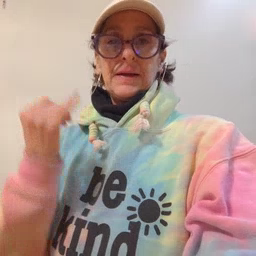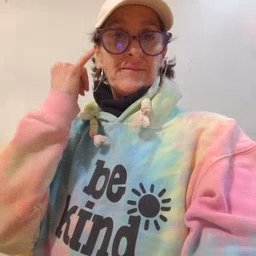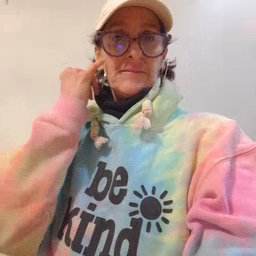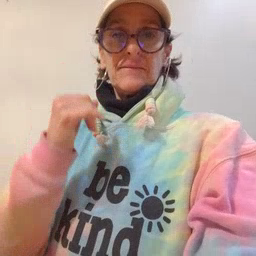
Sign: if